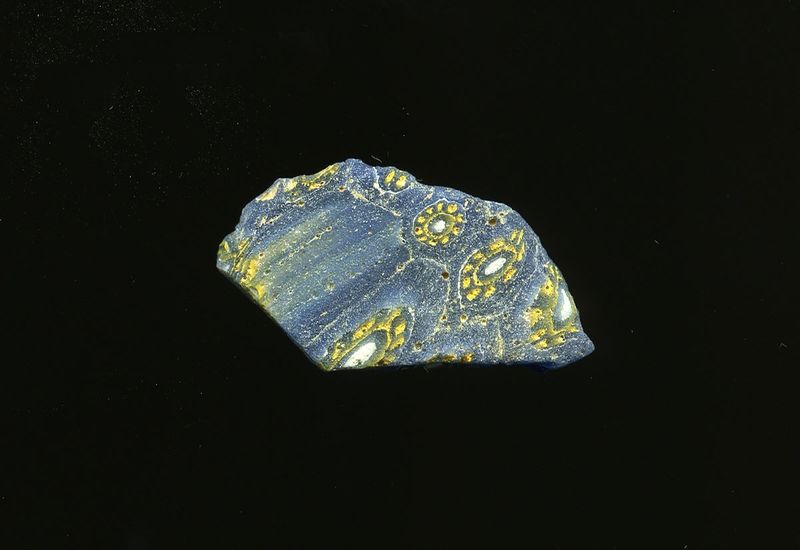
Titel: Mosaikglasfragment
Standort: Hamburg
Institution: Museum für Kunst und Gewerbe Hamburg
Schlagwörter: glas, antike, technik, mosaik, wandschmuck, kaiserzeit, blumenornamente, bodenbeläge, frühe kaiserzeit, prinzipat, römische, millefiori, mittlere, späte